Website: apple
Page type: address-validator
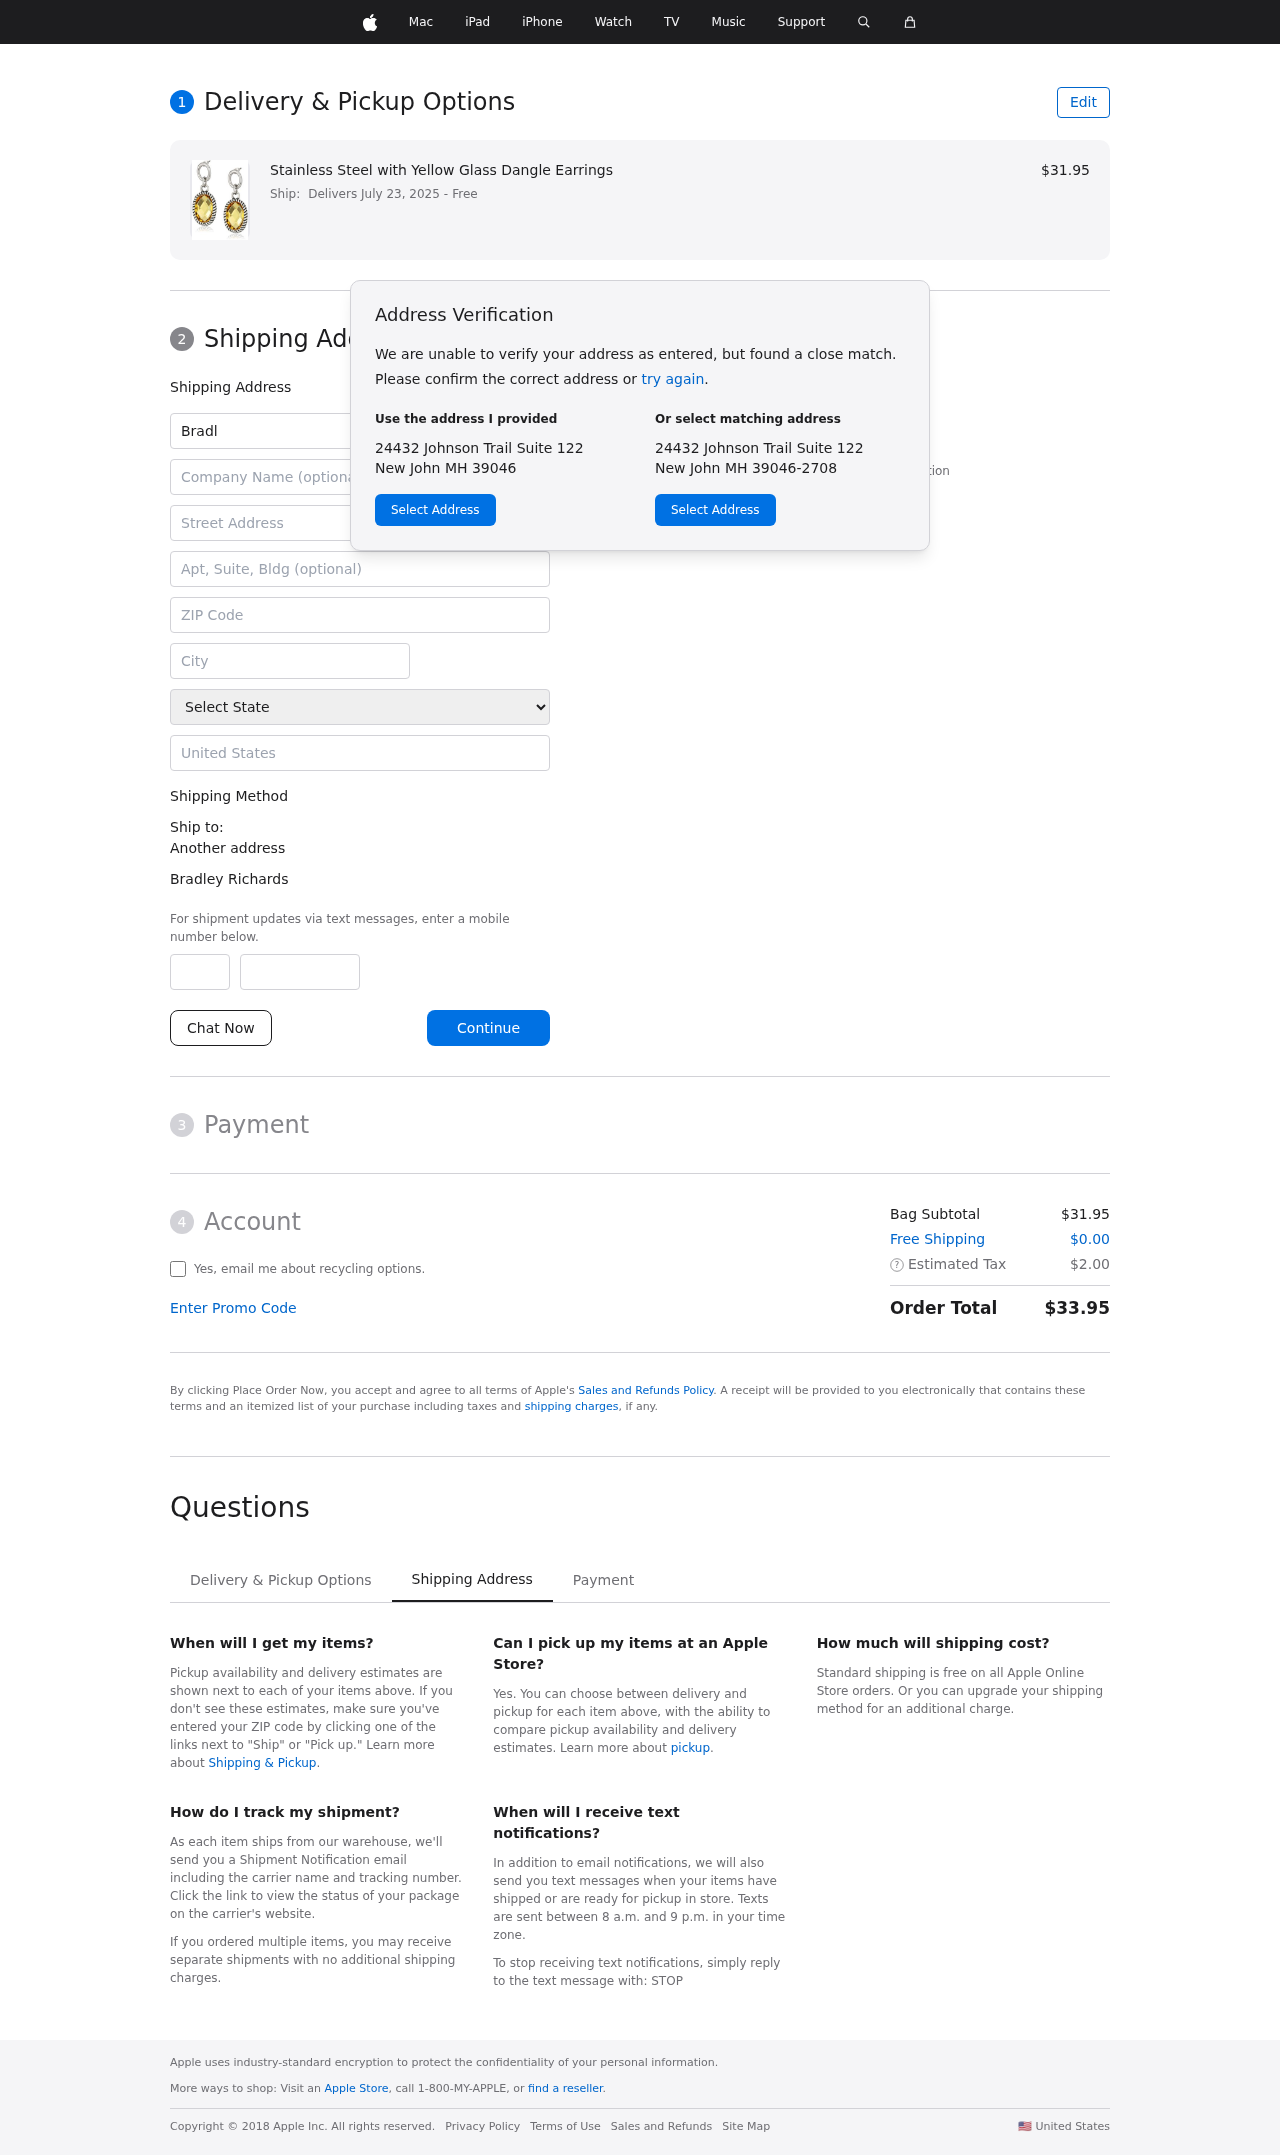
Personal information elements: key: PII_CITY
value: New John
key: PII_COUNTRY
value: United States
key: PII_FIRSTNAME
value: Bradley
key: PII_FULLNAME
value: Bradley Richards
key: PII_LASTNAME
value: Richards
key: PII_PHONE_AREA
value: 409
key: PII_PHONE_SUFFIX
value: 6811
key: PII_POSTCODE
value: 39046
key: PII_STATE
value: MH
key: PII_STREET
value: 24432 Johnson Trail Suite 122
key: PII_CITY_STATE_ZIP
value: New John MH 39046
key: PII_STATE_ABBR
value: MH
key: PII_POSTCODE_FULL
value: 39046
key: PII_POSTCODE_NUMERIC
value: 39046
Product elements: key: PRODUCT1_NAME
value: Stainless Steel with Yellow Glass Dangle Earrings
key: PRODUCT1_PRICE
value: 31.95
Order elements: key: ORDER_DELIVERY_DATE
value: Delivers July 23, 2025
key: ORDER_SUBTOTAL
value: $31.95
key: ORDER_SHIPPING_COST
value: $0.00
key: ORDER_TAX
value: $2.00
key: ORDER_TOTAL
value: $33.95